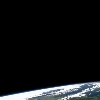
Label: space